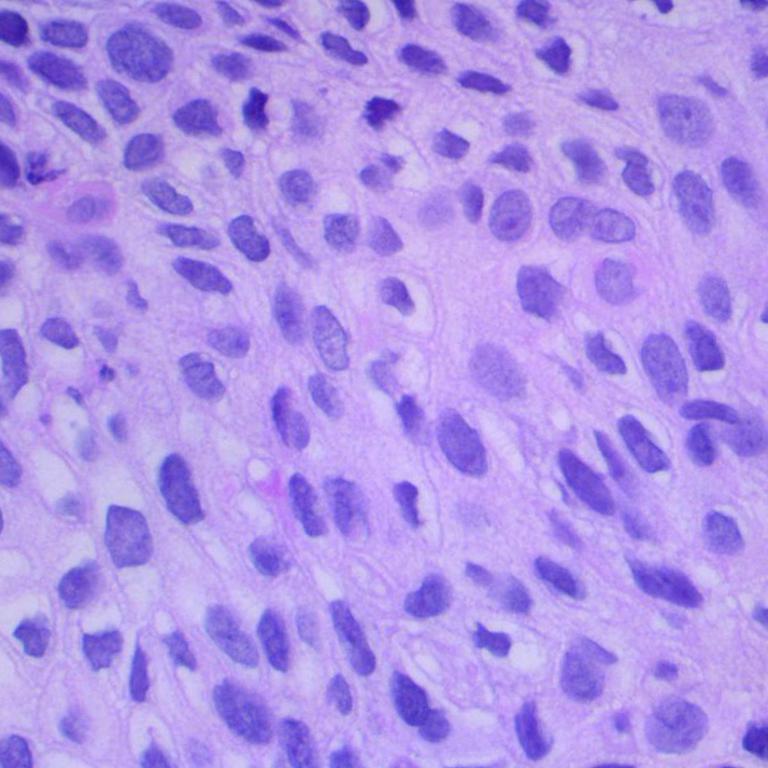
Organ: lung
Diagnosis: squamous carcinomas